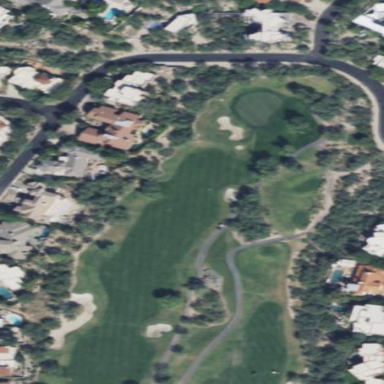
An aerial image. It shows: Rough grassy area used for golf.